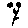
Label: flower